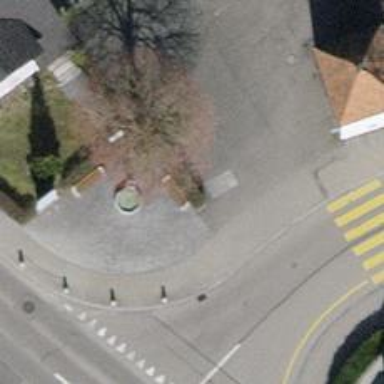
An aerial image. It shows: Brown bench in the vicinity.